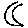
Label: moon